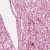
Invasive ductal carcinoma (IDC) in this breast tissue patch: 0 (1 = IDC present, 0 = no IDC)